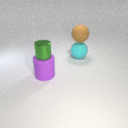
large purple rubber cylinder below small green metal cylinder